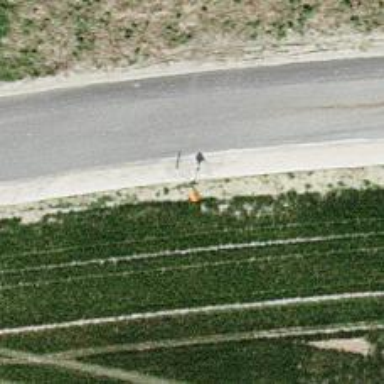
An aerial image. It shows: Pole with roofed pipeline marker.